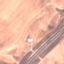
Land use / land cover: Highway